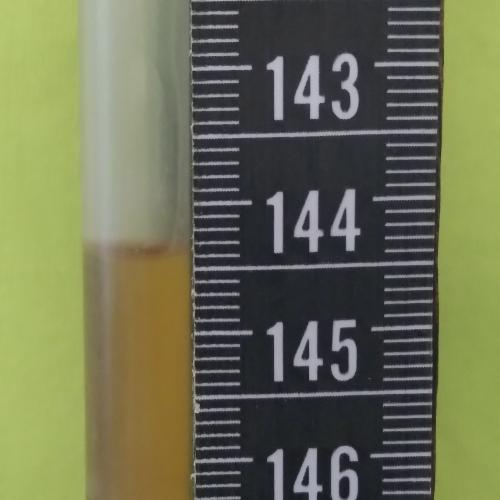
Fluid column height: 144.4 cm